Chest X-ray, AP view. Patient: 42 years old, sex M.
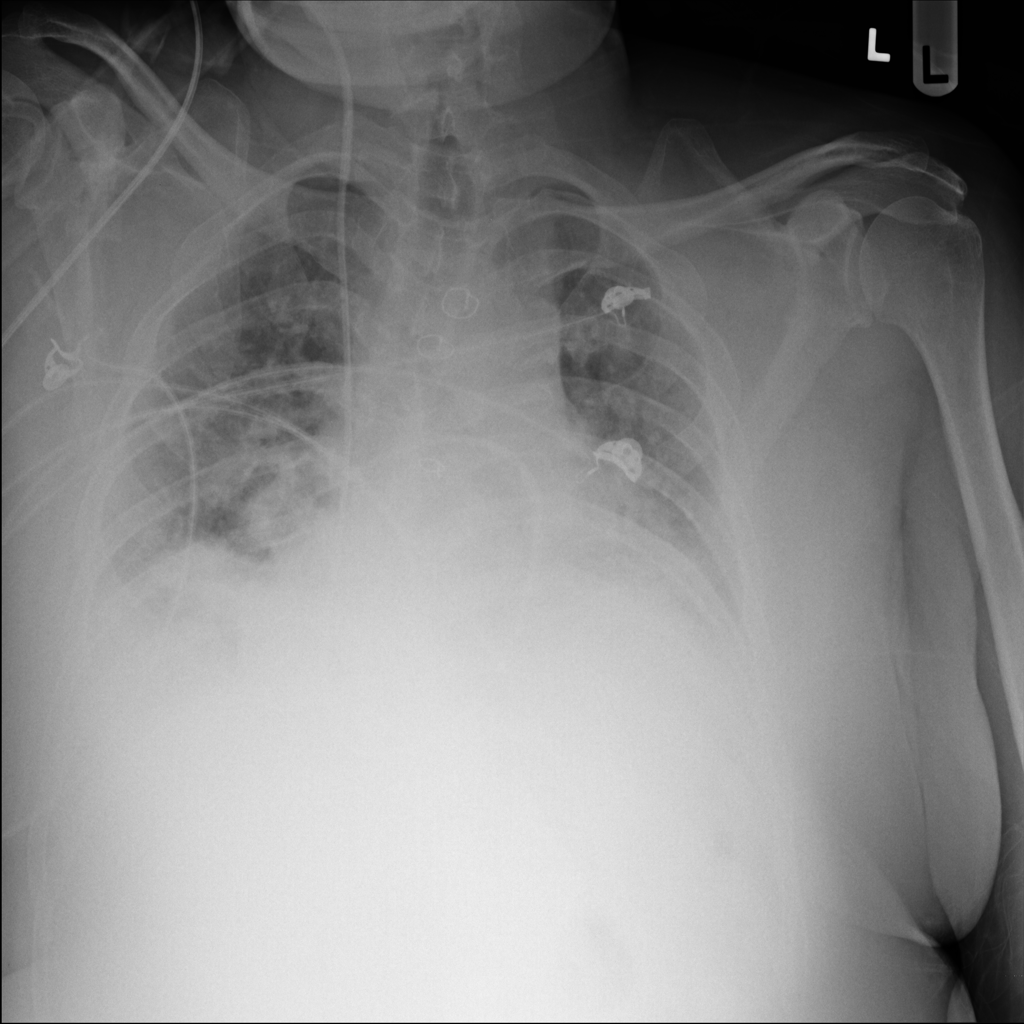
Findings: No Finding